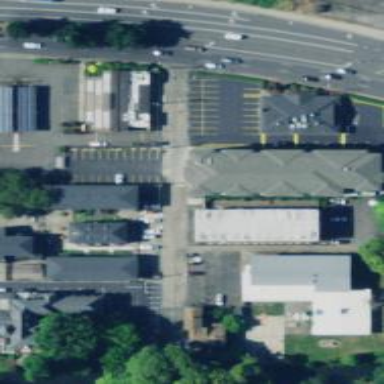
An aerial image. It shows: Parking space.